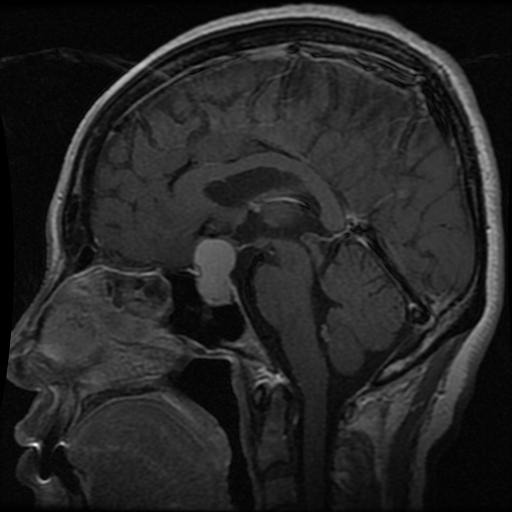
Label: pituitary